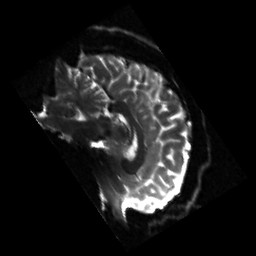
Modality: sbref
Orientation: sagittal
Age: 36
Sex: male
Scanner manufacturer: siemens
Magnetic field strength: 3 T
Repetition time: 3.23 s
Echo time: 0.0892 s